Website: apple
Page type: customer-info-address
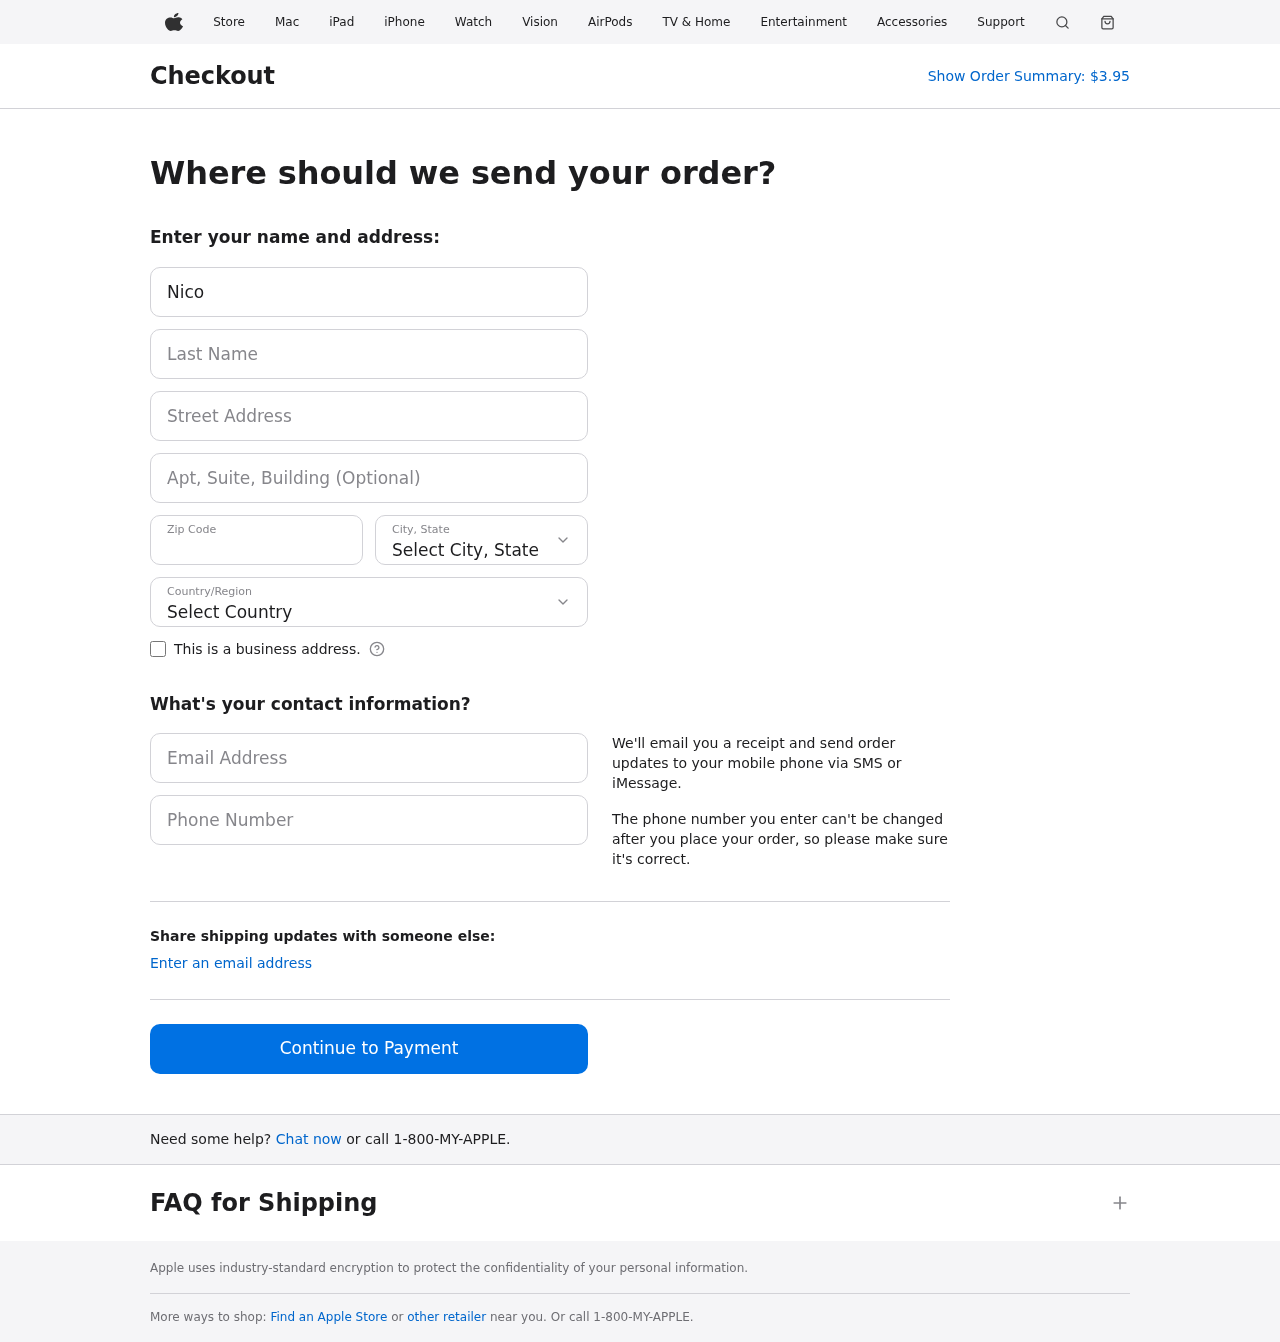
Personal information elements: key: PII_CITY_STATE
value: Port Brentshire, PR
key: PII_COUNTRY
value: United States
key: PII_EMAIL
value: nicolemaxwell@gmail.com
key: PII_FIRSTNAME
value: Nicole
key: PII_LASTNAME
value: Maxwell
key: PII_PHONE
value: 7695286956
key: PII_POSTCODE
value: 69625
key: PII_STREET
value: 0230 Coleman River Apt. 577
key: PII_STREET2
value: Apt. 447
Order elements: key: ORDER_TOTAL
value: $3.95